Field crop: maize
Growth stage: 1
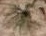
Species: salsola